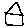
Label: house